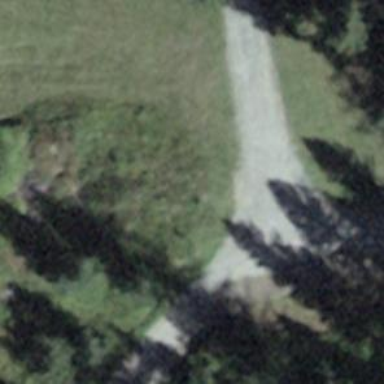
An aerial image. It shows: Guidepost providing information.